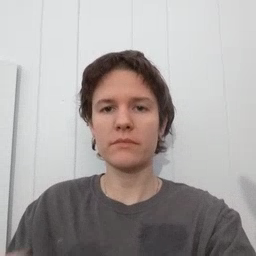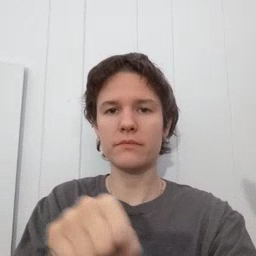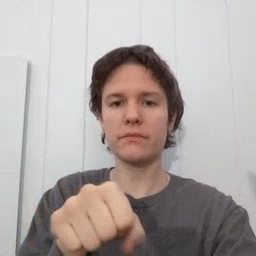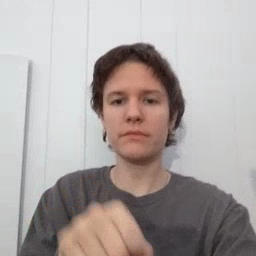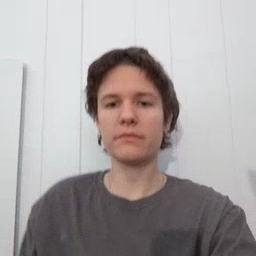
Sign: shoe